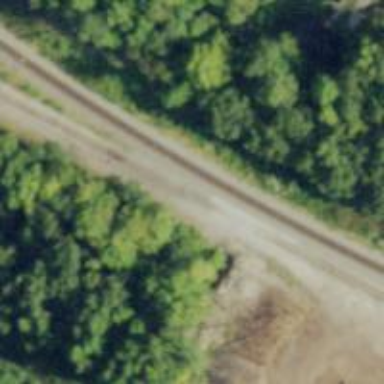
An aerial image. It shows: Rail spur service.